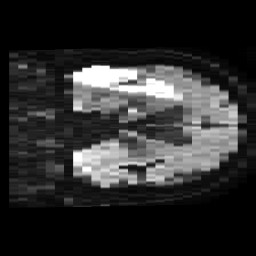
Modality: TRACE
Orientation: coronal
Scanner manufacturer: philips
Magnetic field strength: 3 T
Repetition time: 4.4 s
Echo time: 0.06019 s